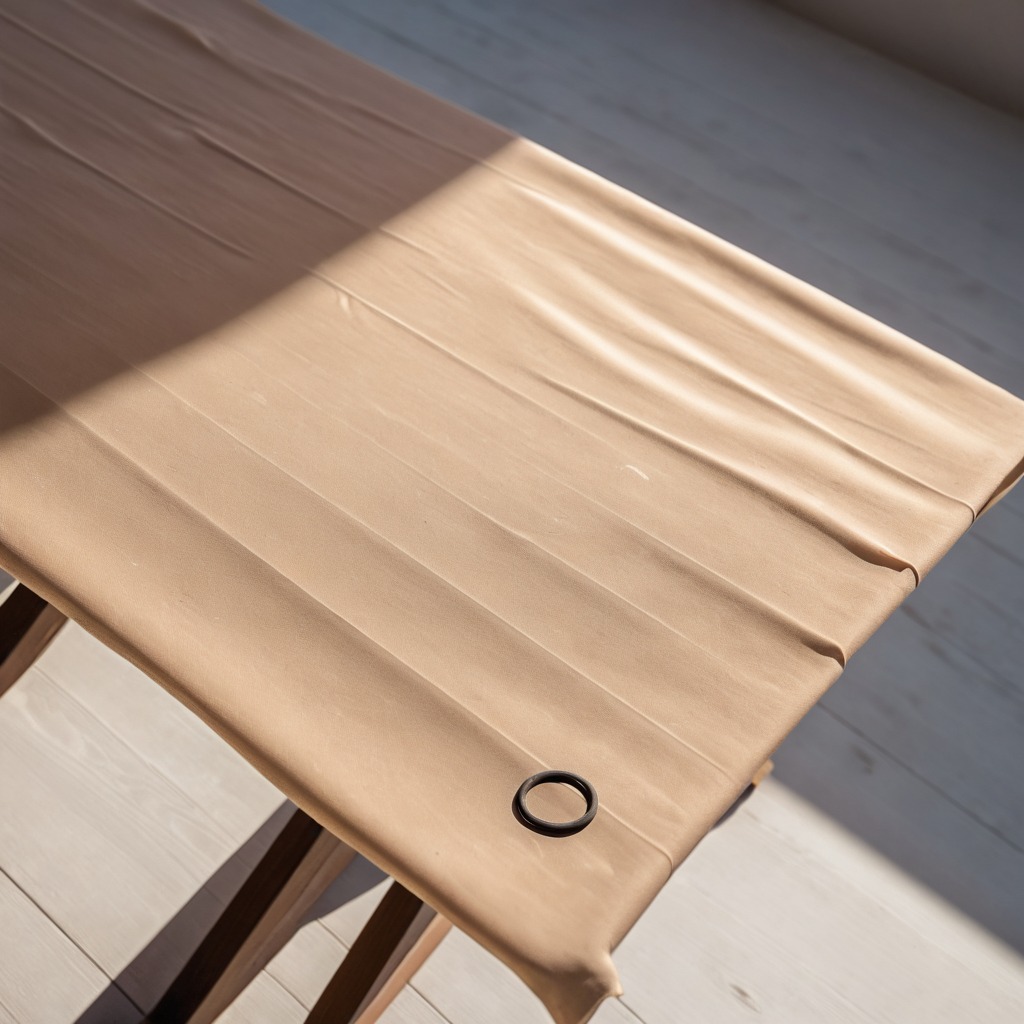
A rubber O-ring lying on a wooden table in an outdoor workshop during daytime bright natural light soft shadows worn but beneath the cloth